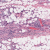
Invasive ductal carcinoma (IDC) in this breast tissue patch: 1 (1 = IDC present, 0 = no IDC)